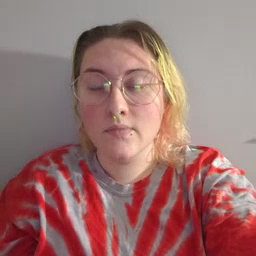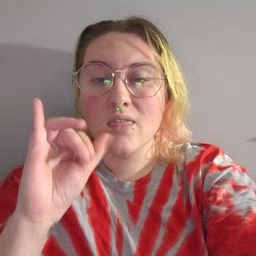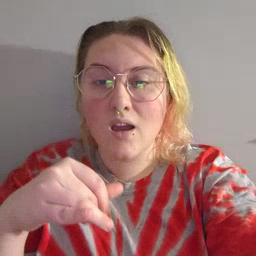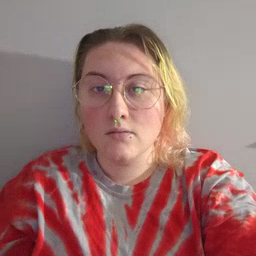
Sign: that